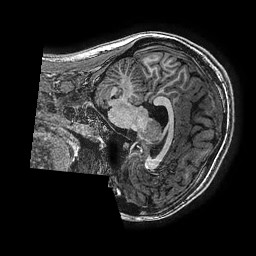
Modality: T1w
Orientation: sagittal
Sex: female
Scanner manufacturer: ge
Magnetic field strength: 3 T
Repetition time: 0.007644 s
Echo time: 0.003468 s